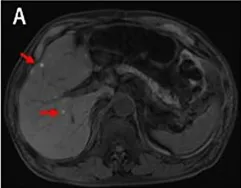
Gd-EOB-DTPA enhanced MRI of this patient. (A) T1-weighted MRI showing that the liver nodules (red arrows) were highly intense.
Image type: radiology (mri)